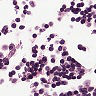
Metastatic tissue present: no